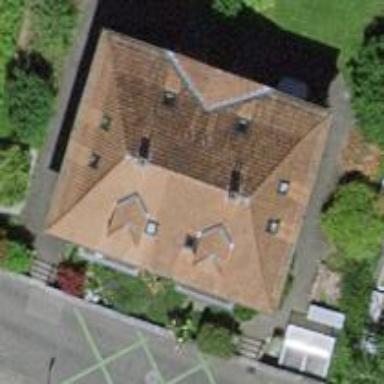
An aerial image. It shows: Semidetached house with hipped roof made of maroon roof tiles.